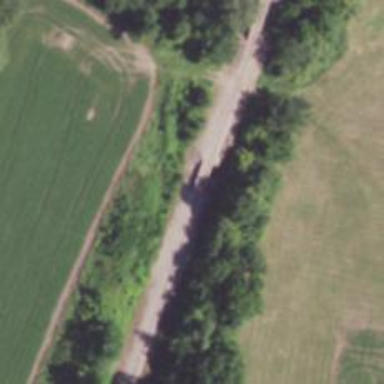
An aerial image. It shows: Railway bridge.